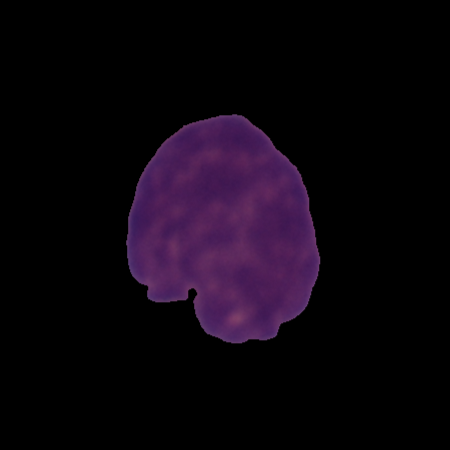
Label: cancer